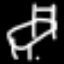
Label: bed